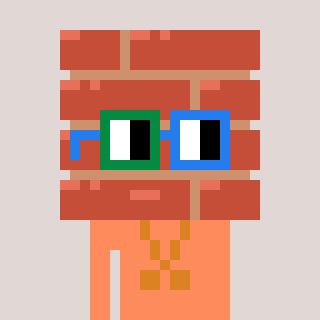
a pixel art character with square green and blue glasses, a wall-shaped head and a peachy-colored body on a warm background